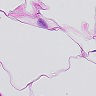
Metastatic tissue present: no